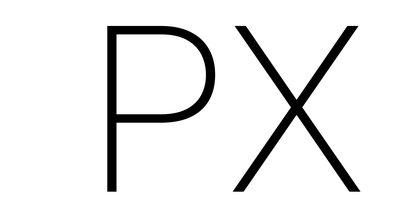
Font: Roboto_ExtraLight